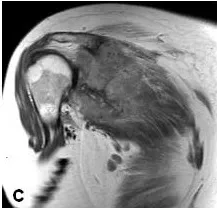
C; Coronal TSE post-contrast MR image, showing a diffusely enhansive scapular lesion extending into the inferior aspect of the gleno-humeral joint.
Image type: radiology (mri)